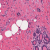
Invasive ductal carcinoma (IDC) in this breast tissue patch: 0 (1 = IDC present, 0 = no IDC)